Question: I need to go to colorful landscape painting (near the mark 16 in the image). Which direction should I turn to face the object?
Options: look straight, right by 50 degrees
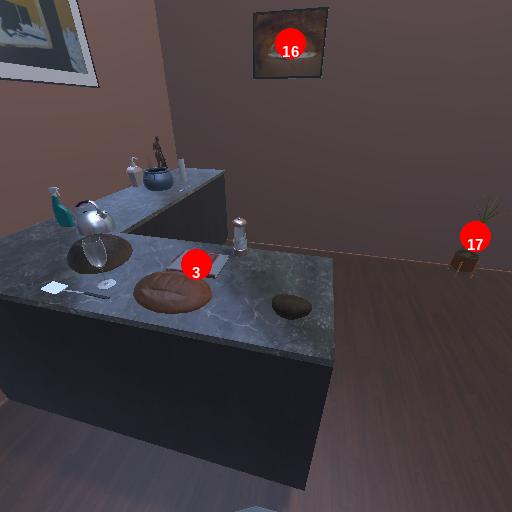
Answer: look straight